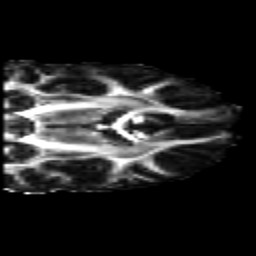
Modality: FA
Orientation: coronal
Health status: healthy
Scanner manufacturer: siemens
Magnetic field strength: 3 T
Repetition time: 10 s
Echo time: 0.092 s